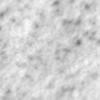
Label: no_change